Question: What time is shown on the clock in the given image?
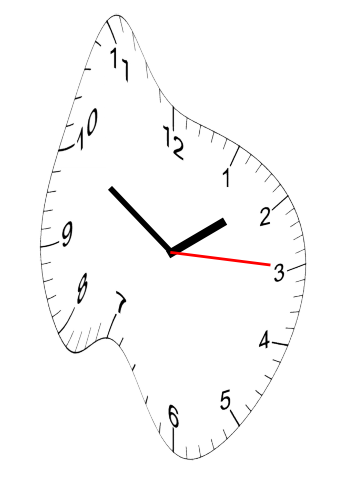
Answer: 01:50:15